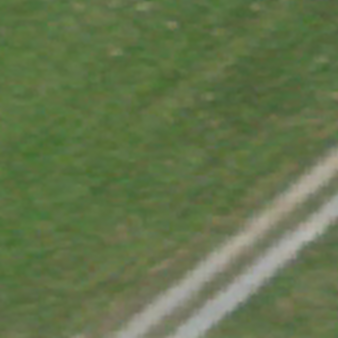
Label: other